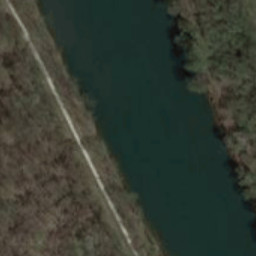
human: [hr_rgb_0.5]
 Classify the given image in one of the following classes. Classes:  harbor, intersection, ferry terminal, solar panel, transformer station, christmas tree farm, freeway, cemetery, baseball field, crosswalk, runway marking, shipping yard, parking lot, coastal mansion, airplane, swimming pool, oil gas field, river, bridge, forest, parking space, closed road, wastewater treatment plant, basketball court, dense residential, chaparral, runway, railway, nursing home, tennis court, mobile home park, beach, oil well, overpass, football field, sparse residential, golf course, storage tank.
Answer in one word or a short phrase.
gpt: river